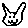
Label: cat